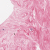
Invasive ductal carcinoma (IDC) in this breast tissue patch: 0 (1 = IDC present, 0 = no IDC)